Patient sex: M
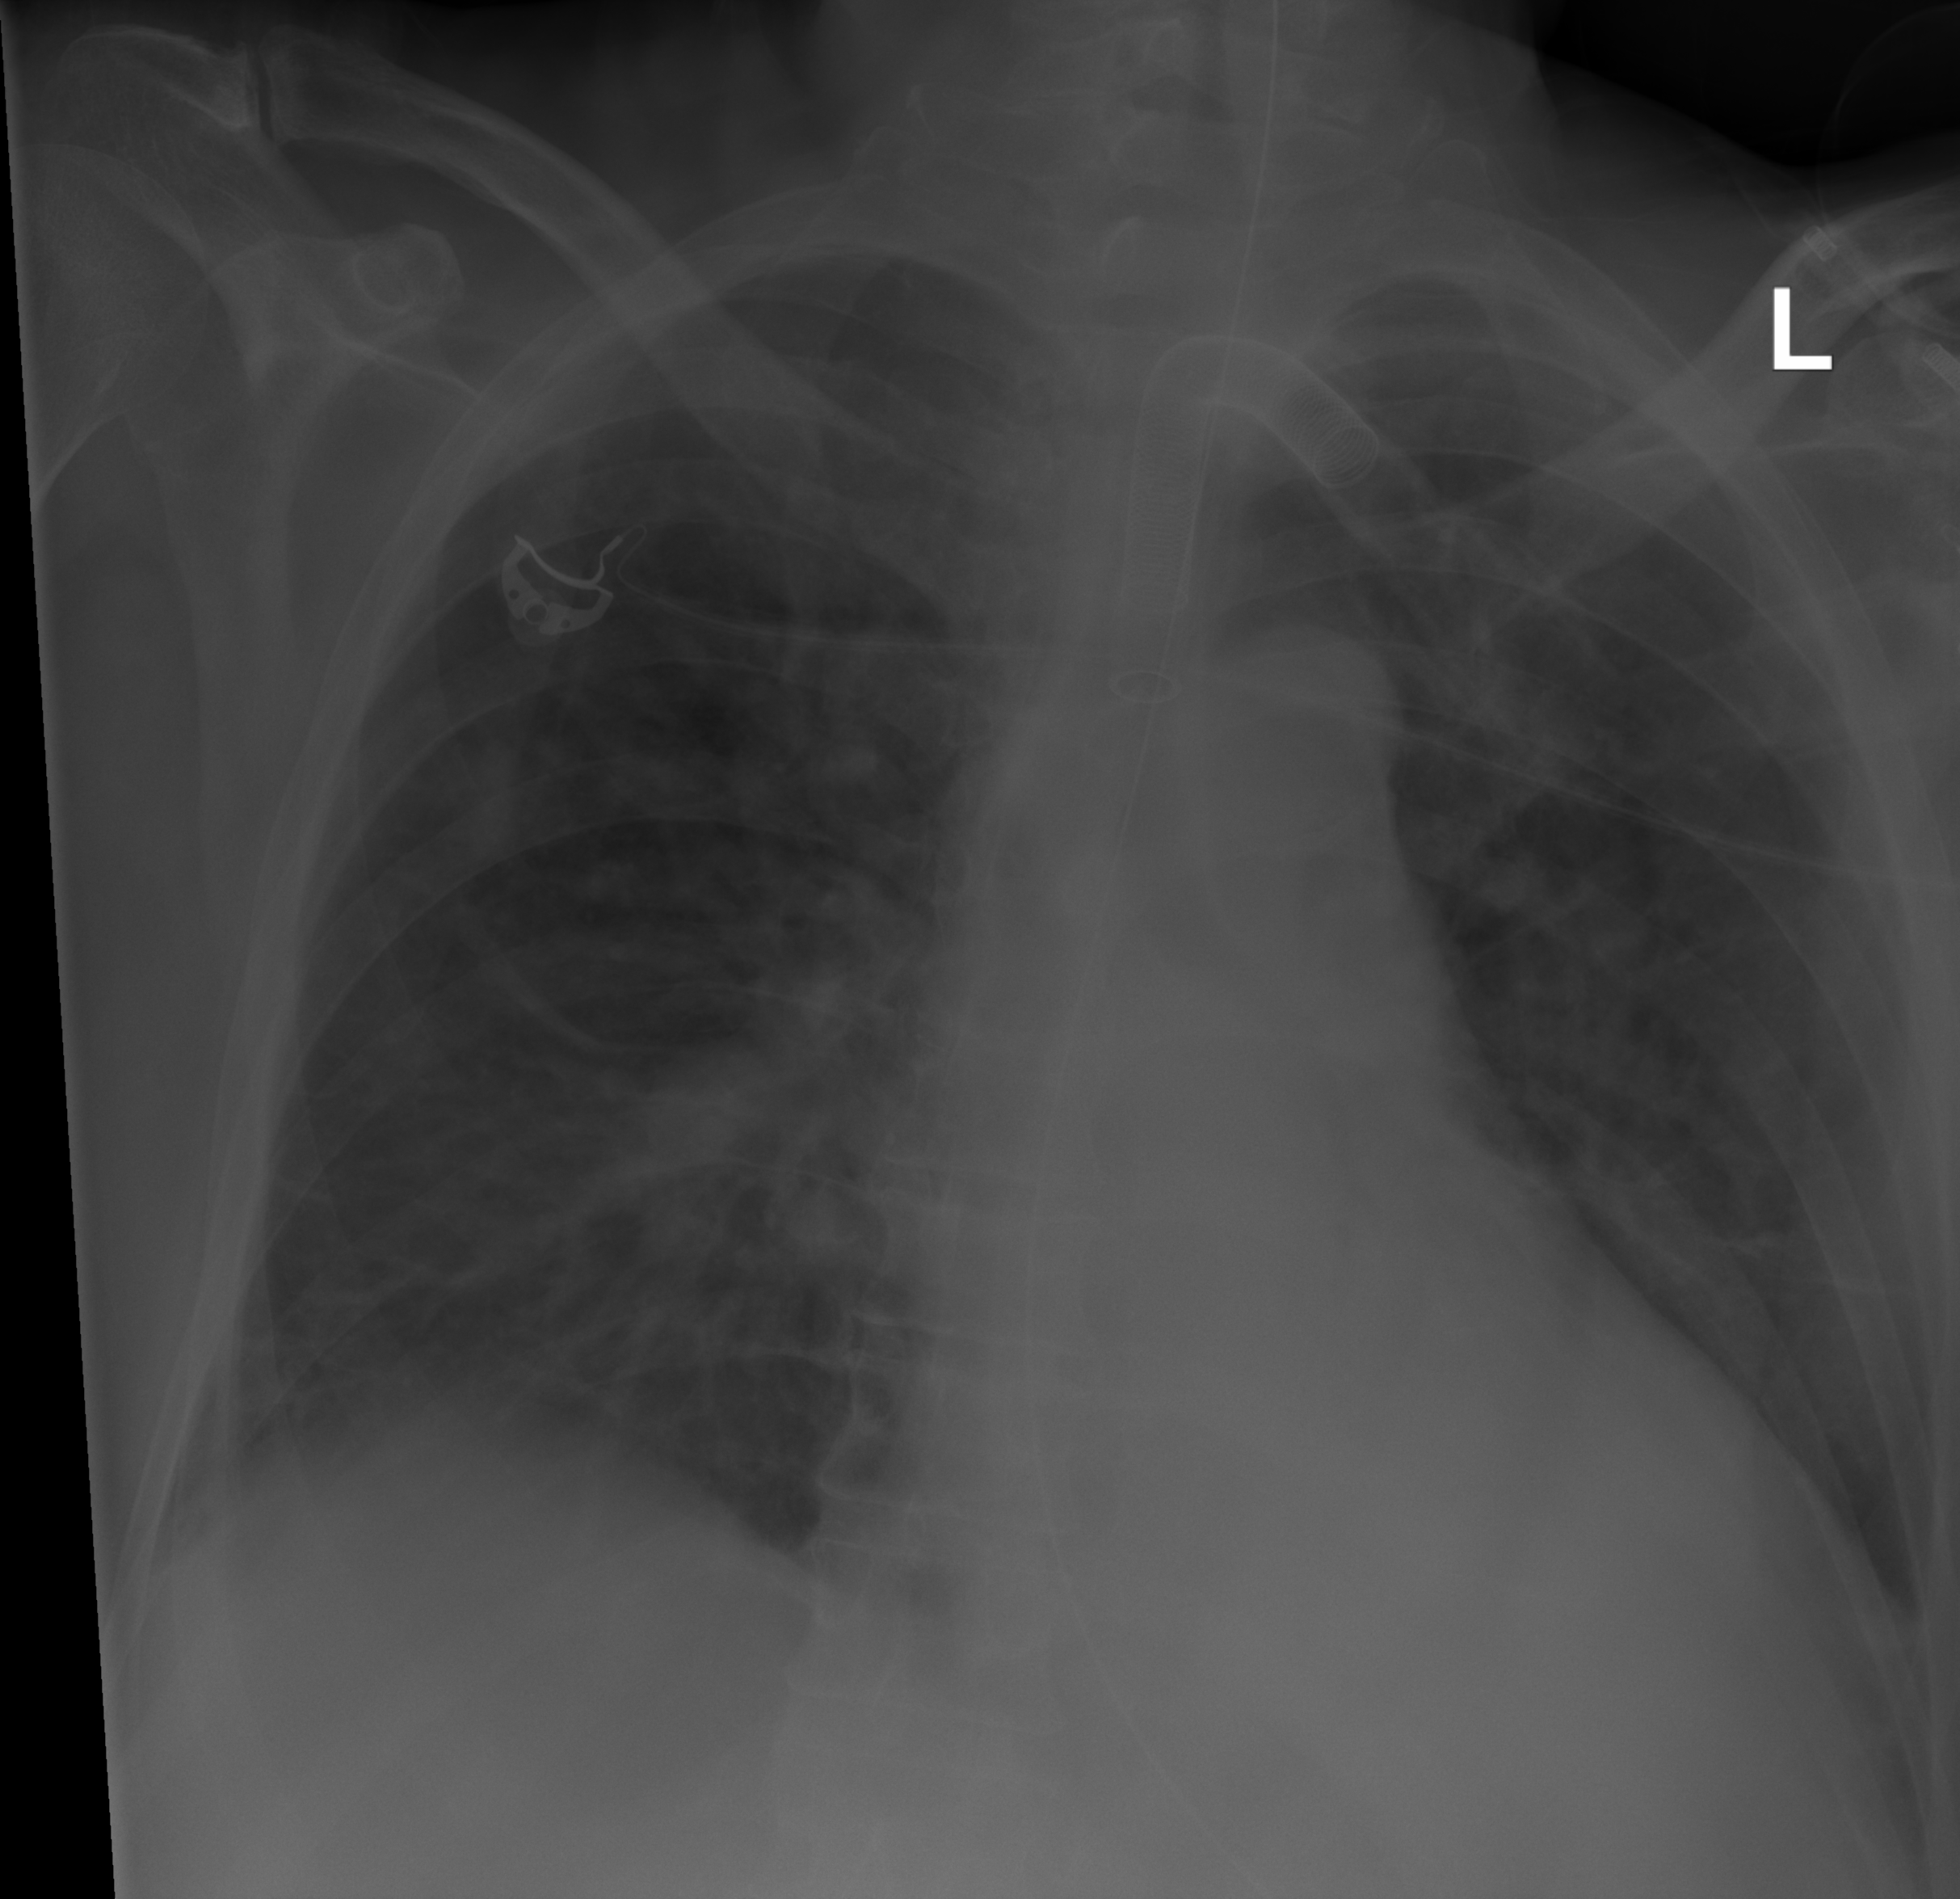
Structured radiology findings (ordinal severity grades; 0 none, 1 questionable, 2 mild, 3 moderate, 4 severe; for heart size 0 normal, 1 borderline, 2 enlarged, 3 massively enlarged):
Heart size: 2
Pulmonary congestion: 0
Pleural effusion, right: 1
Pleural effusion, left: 2
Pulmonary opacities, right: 0
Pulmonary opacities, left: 0
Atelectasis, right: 2
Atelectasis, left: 2